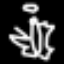
Label: angel